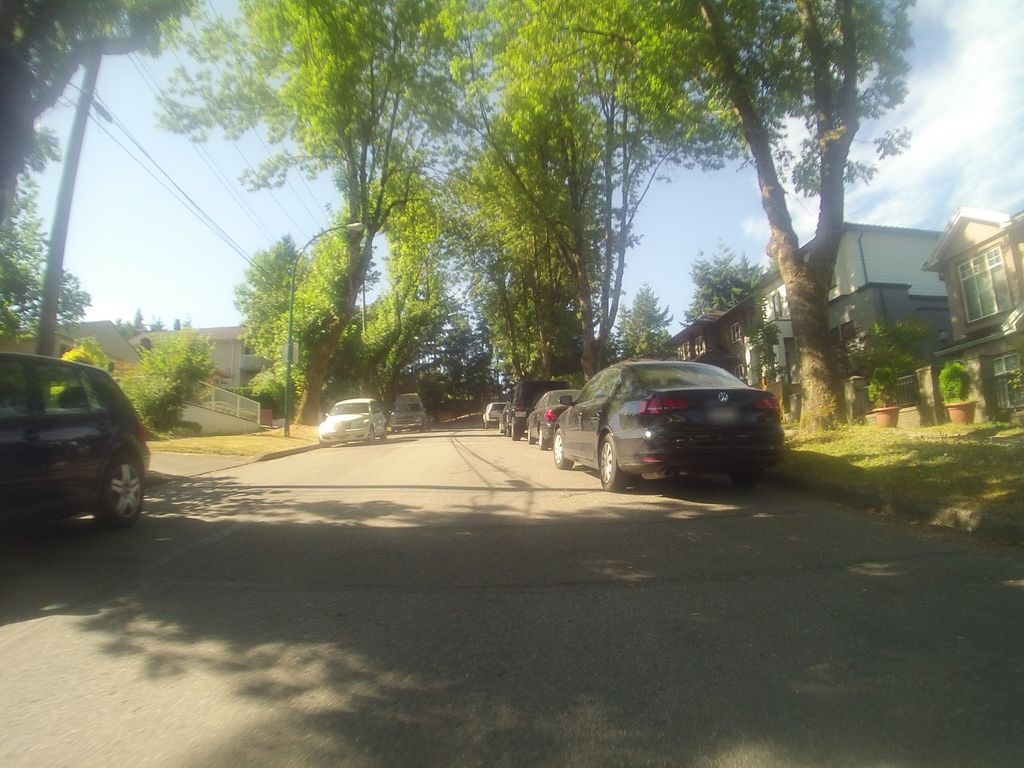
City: vancouver